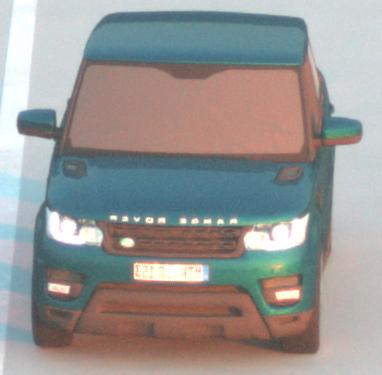
Make: Land Rover
Model: Range Rover Sport 5.0 V8 SC
Detailed model: Range Rover Sport (II)
Model produced from: 2013/09
Model produced until: 2015/07
Doors: 5
Color: blue
Road condition: dry road
Daytime: sunrise or sunset
Contrast: medium contrast